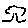
Label: tree